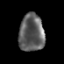
Tissue: prostate
Cell type: T cells
Senescence score: 0.2933
Nuclear area (px): 928
Mean DAPI intensity: 95.767